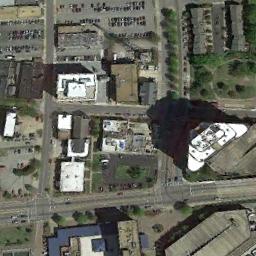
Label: commercial_area